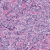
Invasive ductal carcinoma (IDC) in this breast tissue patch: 1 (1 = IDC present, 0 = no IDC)